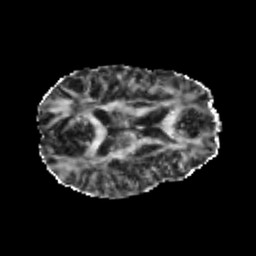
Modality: FA
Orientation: axial
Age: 24
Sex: male
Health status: healthy
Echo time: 0.074 s